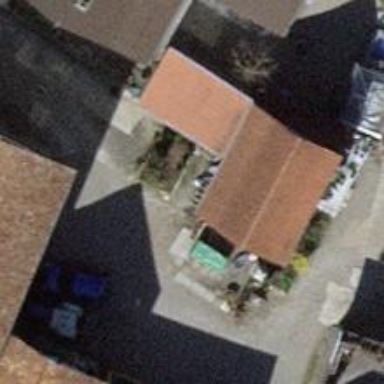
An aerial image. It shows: Shed building.